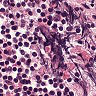
Metastatic tissue present: no